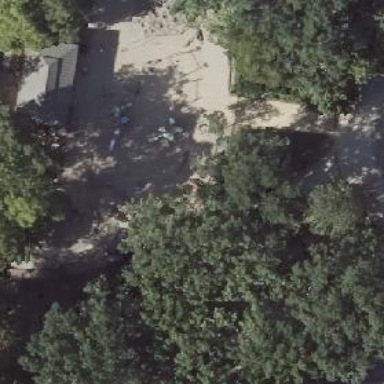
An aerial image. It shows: Sandpit at the playground.